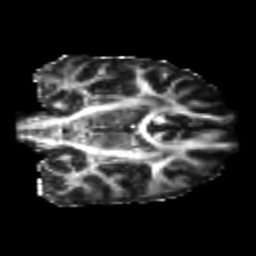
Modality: FA
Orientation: coronal
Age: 22
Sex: male
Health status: healthy
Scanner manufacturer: philips
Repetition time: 7.384 s
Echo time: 0.08599 s